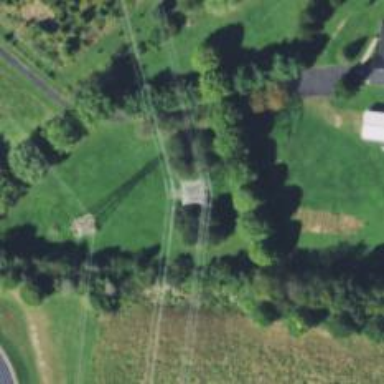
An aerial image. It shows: Lattice structure tower used for power transmission.